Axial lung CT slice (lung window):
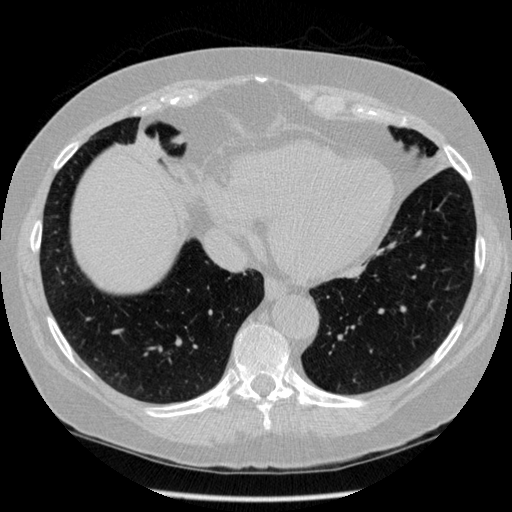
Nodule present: no